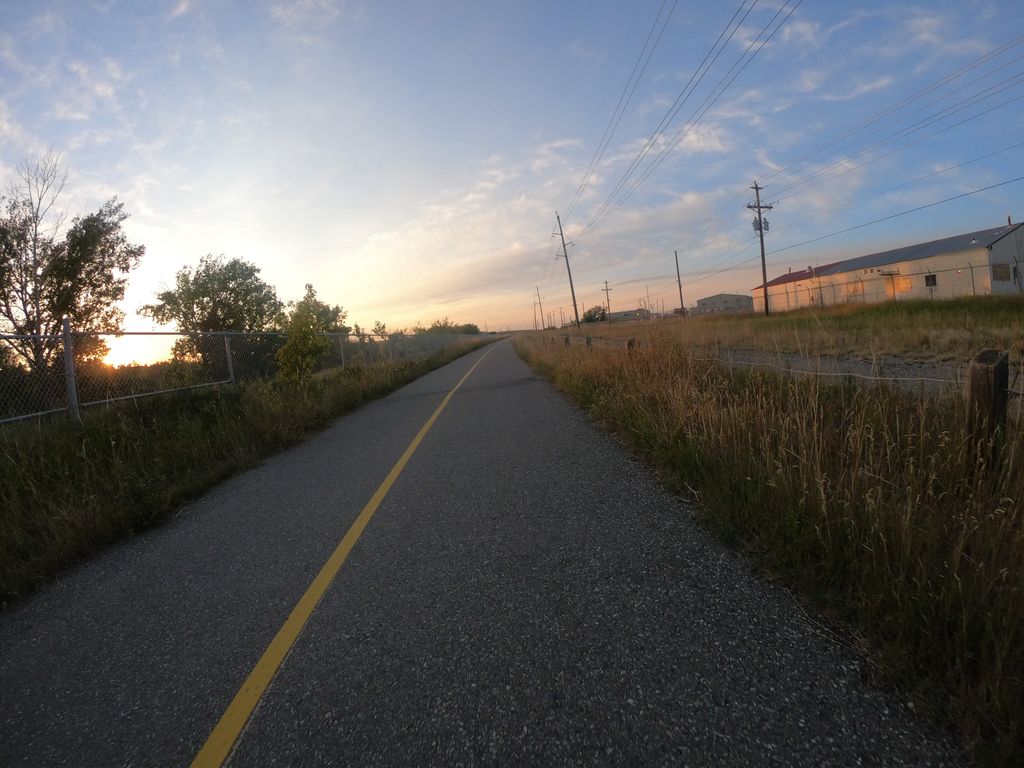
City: calgary